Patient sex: M
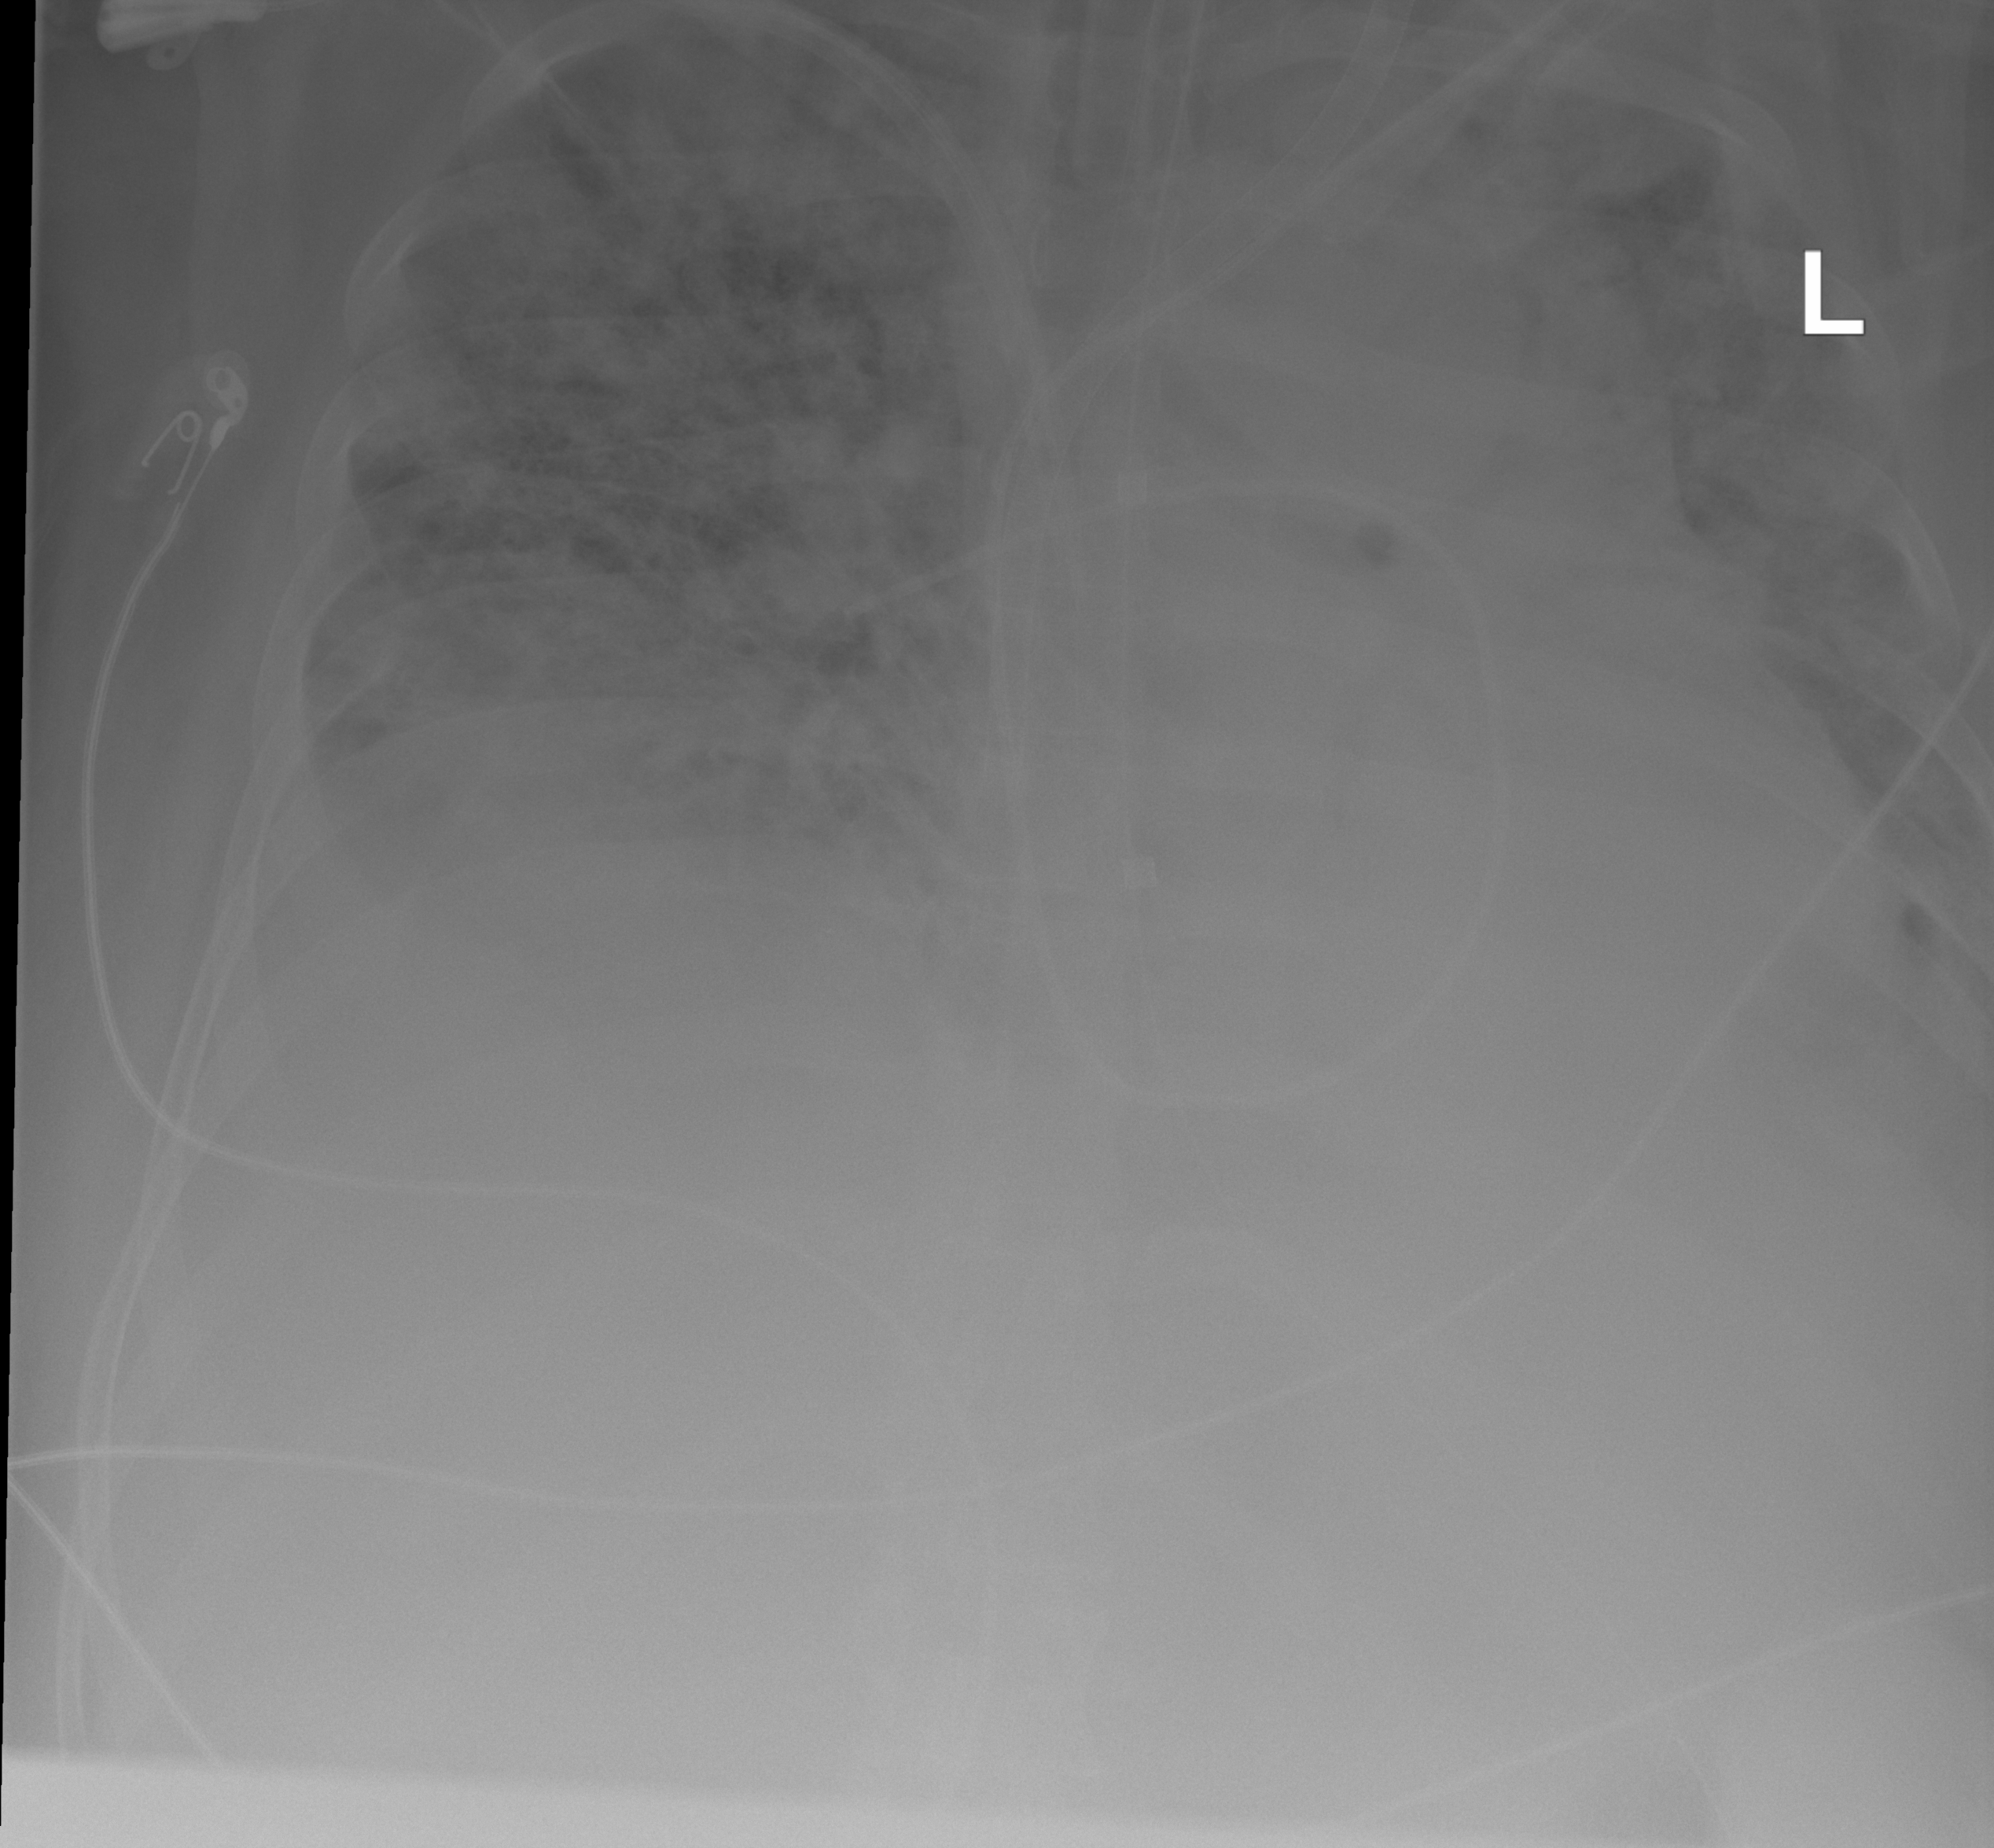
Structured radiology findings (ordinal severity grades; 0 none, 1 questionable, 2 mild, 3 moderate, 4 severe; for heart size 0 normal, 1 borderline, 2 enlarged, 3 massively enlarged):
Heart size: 0
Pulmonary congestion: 2
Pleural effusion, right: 3
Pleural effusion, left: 2
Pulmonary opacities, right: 3
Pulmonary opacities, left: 3
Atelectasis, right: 3
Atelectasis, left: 3